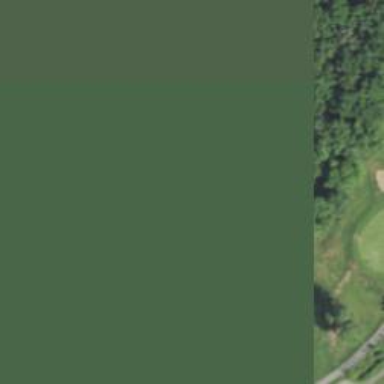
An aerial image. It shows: Path for both roads and golfers.